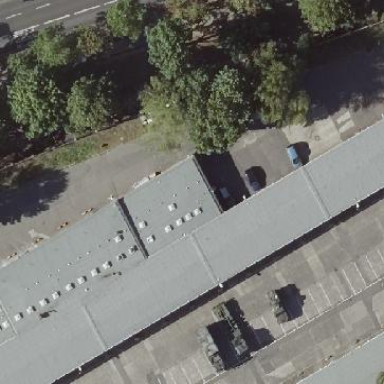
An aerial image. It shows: Group of garages.